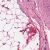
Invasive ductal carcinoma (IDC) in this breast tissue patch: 0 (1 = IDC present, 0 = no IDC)